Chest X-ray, PA view. Patient: 73 years old, sex F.
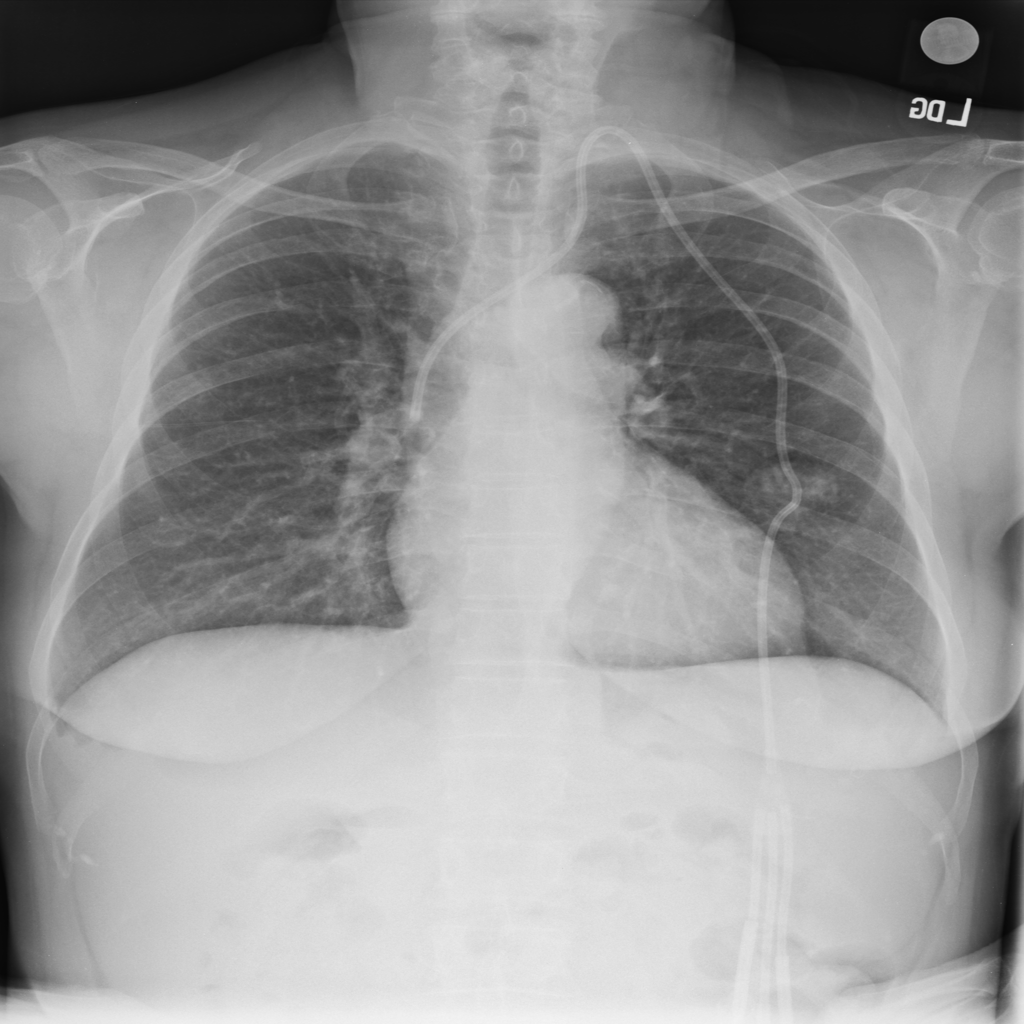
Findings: No Finding